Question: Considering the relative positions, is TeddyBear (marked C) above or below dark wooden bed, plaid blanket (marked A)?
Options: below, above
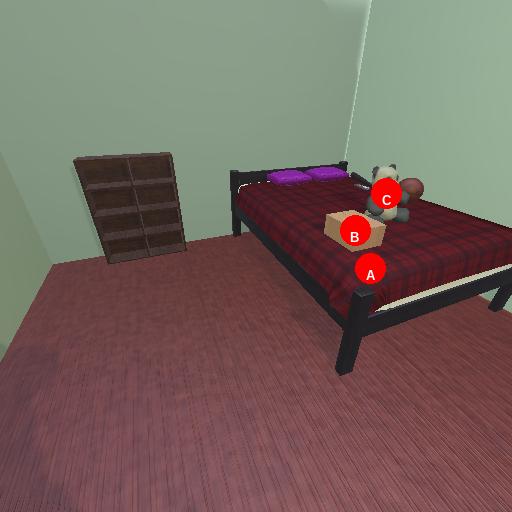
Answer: below